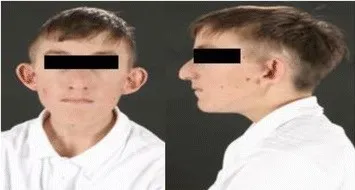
Dysmorphic features: prominent long nasal bridge and forehead, small lower jaw, thin lips, strabismus, down slanting palpebral fissures and low set cupped ears.
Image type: medical_photograph (oral_photograph)